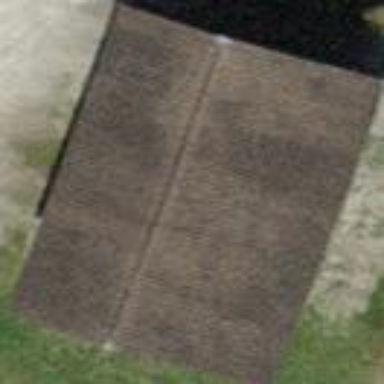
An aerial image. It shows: View of roof of building.